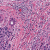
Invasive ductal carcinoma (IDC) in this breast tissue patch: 1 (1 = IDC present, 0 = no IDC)